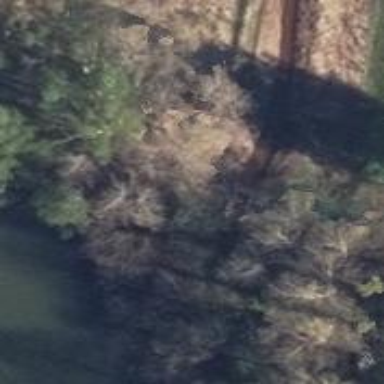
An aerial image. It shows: Path leading to bridge.